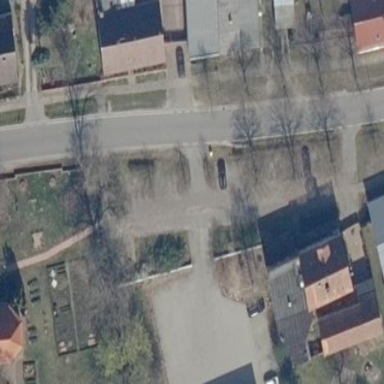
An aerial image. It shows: Parking area.